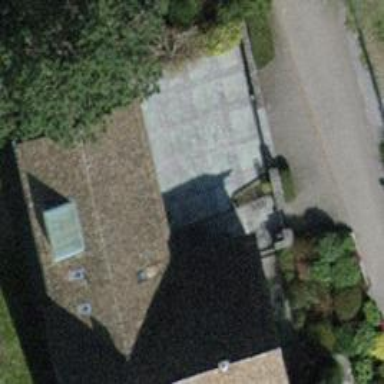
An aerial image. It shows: Garage building.